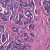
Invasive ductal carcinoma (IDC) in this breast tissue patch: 1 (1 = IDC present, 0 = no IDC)